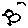
Label: bird